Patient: sex F, age 41
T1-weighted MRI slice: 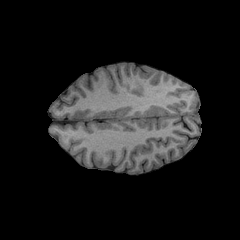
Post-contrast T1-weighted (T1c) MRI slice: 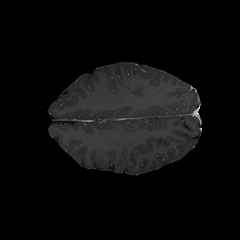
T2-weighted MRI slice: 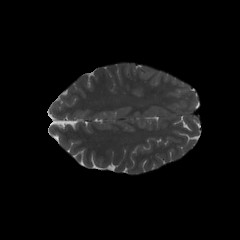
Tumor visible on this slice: no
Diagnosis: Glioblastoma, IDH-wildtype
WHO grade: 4